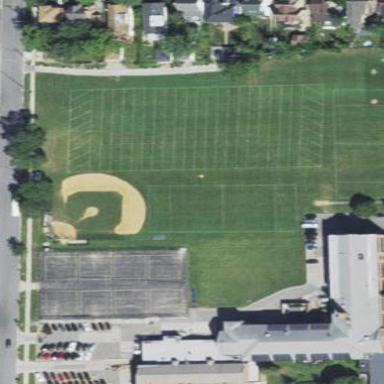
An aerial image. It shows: Baseball pitch for leisure land.